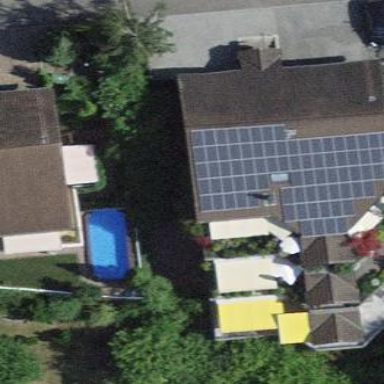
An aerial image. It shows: Solar power generator.